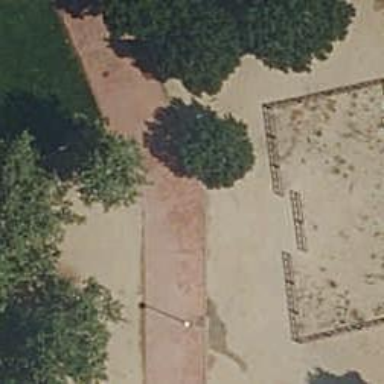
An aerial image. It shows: Footway with concrete surface.